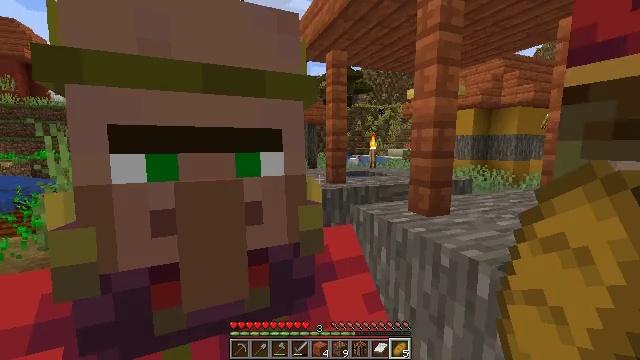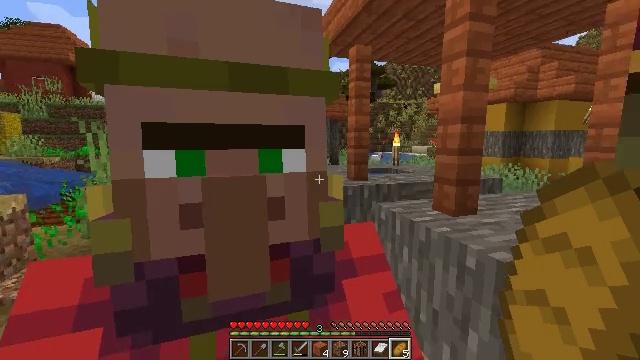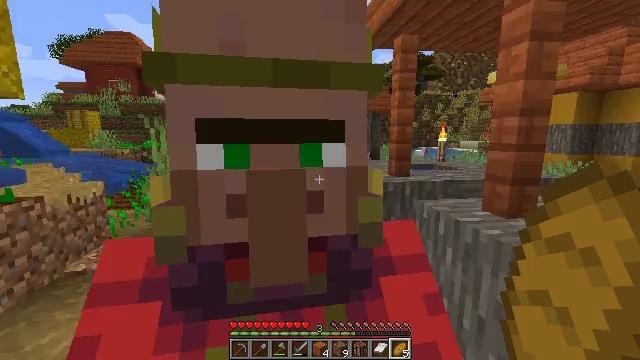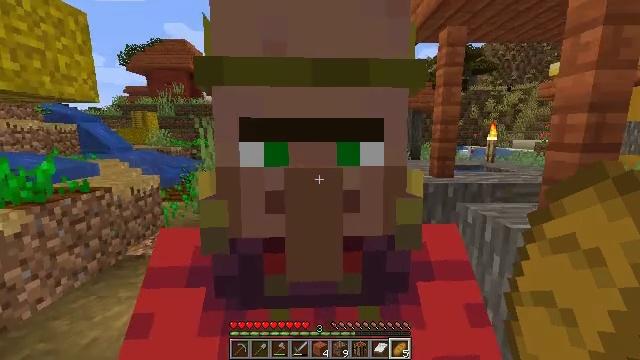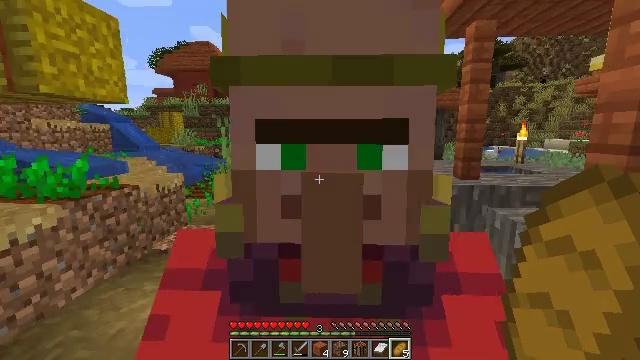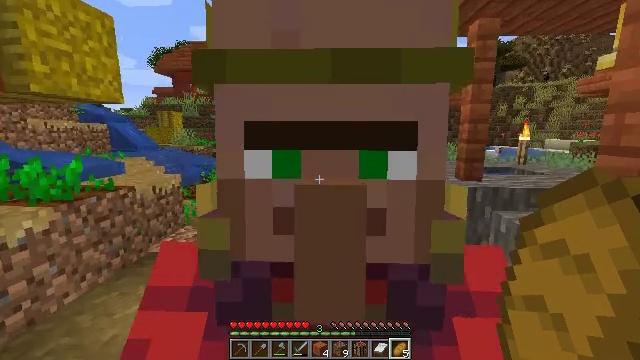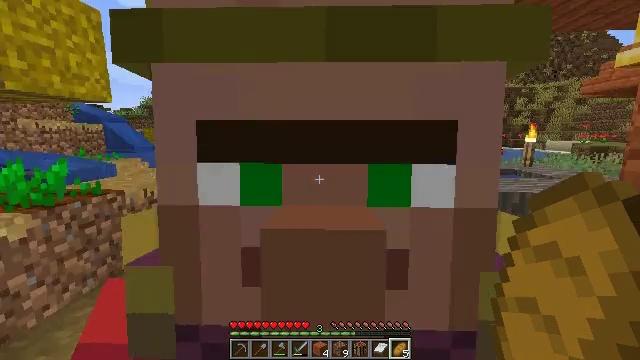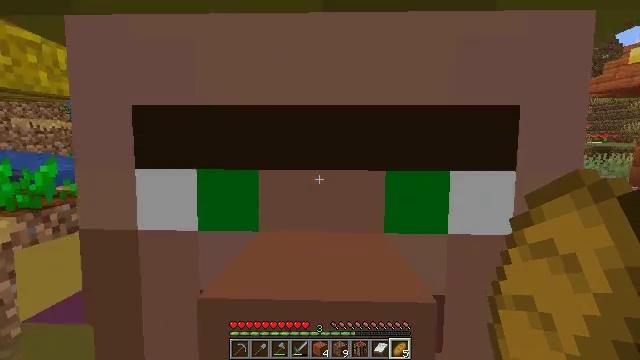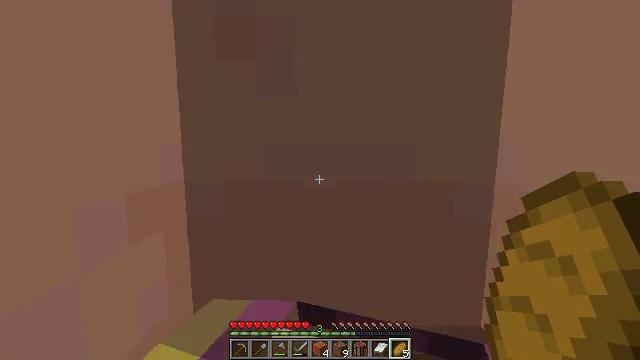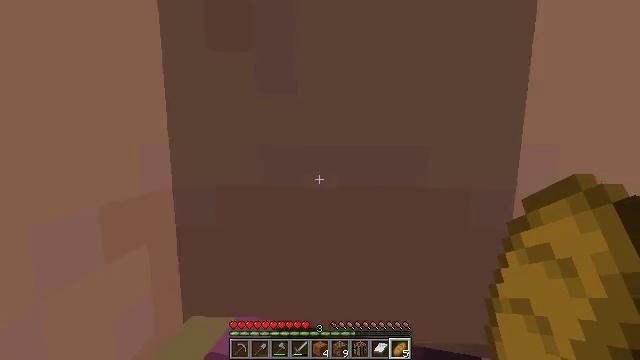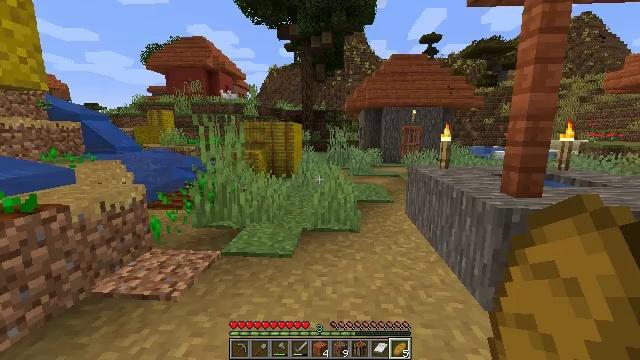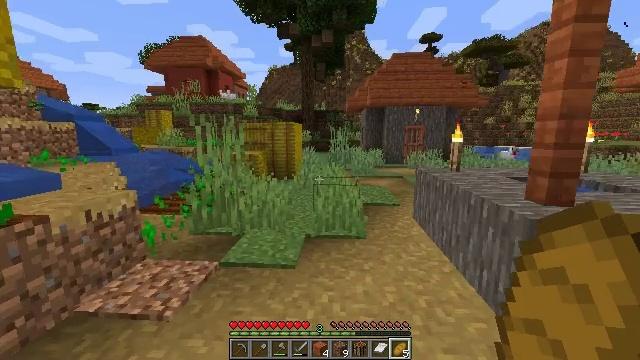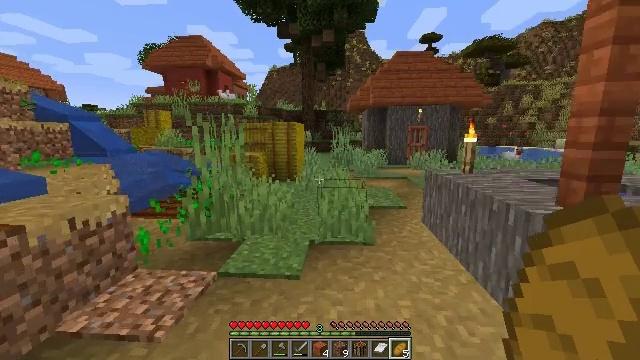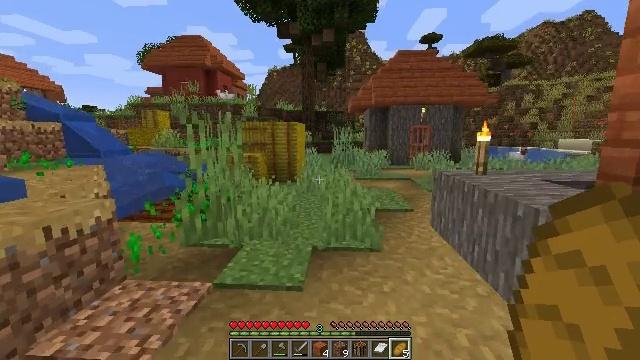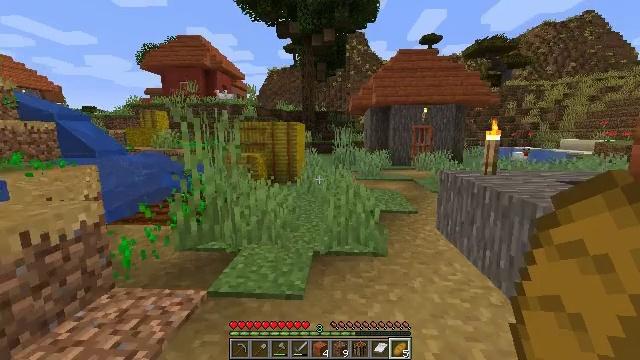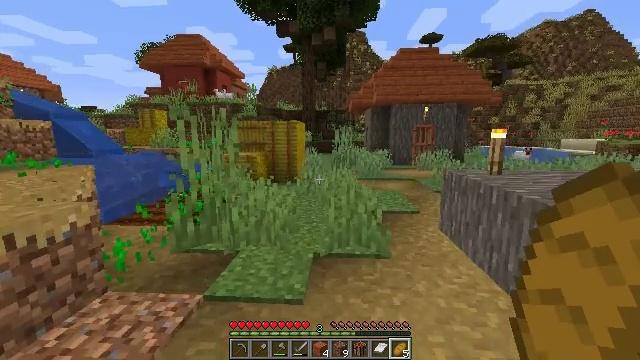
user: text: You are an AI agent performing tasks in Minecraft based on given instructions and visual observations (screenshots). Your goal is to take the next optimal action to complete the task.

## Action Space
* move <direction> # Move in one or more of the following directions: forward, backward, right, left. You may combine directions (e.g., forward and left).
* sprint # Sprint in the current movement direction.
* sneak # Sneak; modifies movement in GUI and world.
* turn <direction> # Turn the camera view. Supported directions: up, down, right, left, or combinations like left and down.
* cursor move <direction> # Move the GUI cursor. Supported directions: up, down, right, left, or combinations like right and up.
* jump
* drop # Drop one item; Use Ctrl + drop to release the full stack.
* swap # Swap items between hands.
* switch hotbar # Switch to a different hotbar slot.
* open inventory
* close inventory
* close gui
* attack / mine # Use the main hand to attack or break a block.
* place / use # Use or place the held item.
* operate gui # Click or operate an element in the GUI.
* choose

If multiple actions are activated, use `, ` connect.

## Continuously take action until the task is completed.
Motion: motion action
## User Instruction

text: Reclaim the cartography table for later use.
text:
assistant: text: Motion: turn left
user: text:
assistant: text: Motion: turn left and down
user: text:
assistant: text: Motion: turn left
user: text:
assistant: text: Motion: move forward, turn left
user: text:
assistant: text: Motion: move forward
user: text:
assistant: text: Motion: move forward
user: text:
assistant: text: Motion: move forward
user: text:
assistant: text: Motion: move forward
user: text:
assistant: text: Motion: move forward
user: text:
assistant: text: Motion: move forward
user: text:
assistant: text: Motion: move forward
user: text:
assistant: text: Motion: move forward
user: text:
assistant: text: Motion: move forward
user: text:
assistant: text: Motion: move forward
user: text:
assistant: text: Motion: move forward
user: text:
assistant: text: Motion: move forward
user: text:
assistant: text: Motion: move forward, turn right
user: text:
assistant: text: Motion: move forward, turn right
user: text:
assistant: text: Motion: move forward
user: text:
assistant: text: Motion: move forward
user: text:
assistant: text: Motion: move forward, turn right
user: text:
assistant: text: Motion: move forward, turn right
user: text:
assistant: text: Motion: move forward, turn right
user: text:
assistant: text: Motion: move forward, turn right
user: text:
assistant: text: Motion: move forward, turn right
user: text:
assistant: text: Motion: move forward, turn right
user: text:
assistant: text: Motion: move forward
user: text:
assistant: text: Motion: move forward
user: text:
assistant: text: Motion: move forward and move left
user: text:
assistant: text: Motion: move forward and move left